Interaction volume radius: 5 \u00c5
Interaction volume height: 35 \u00c5
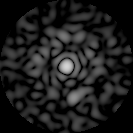
Disorder parameter: 0.8411